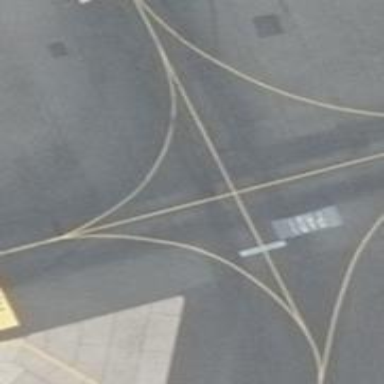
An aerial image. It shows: Taxiway at the airport with concrete surface.